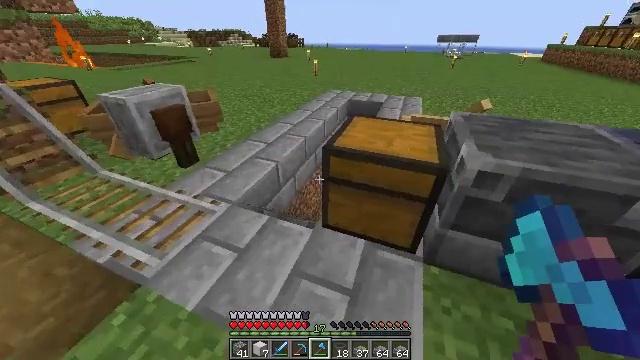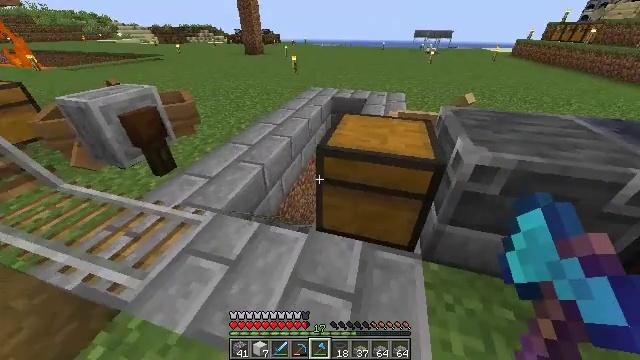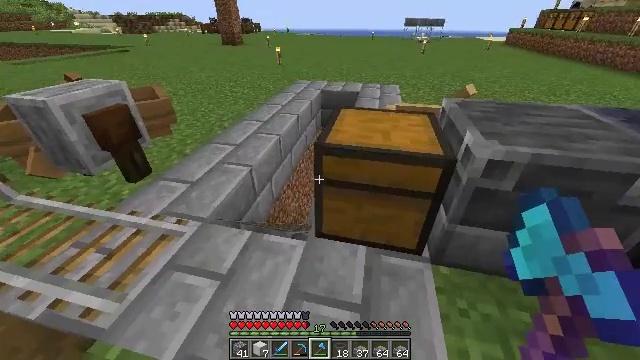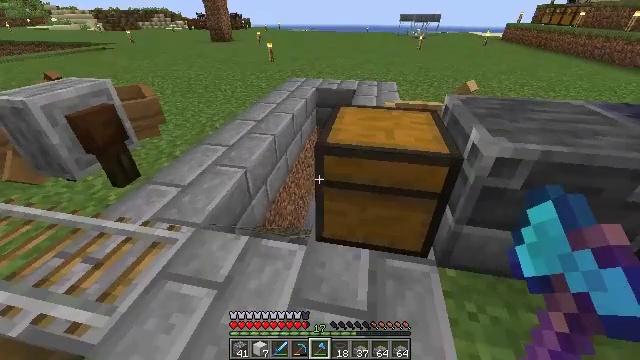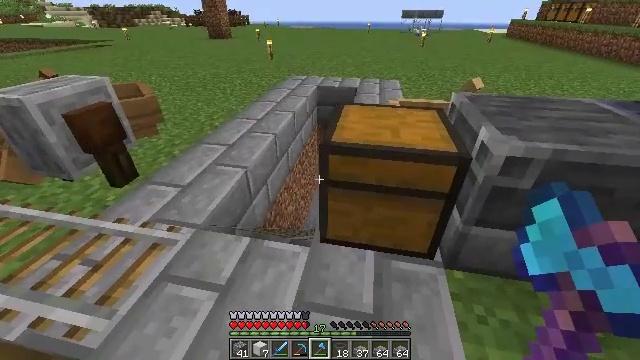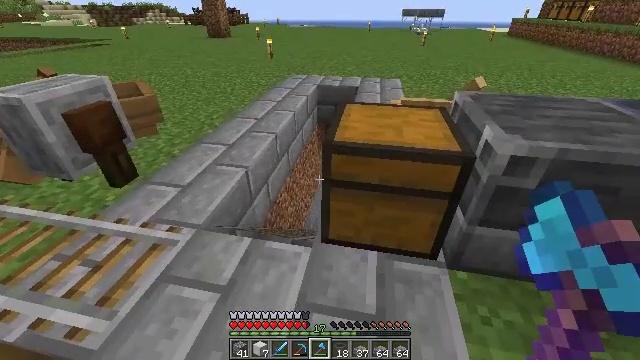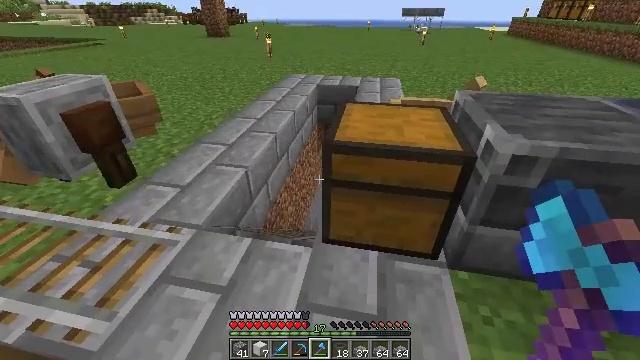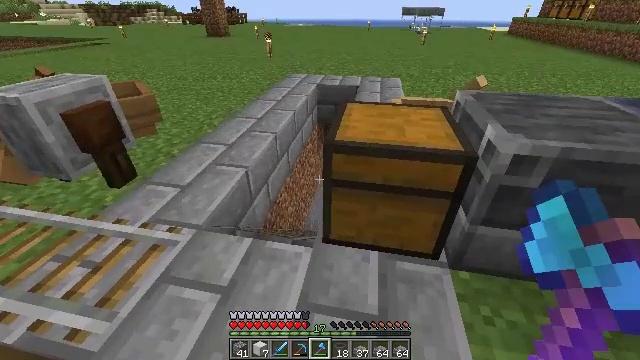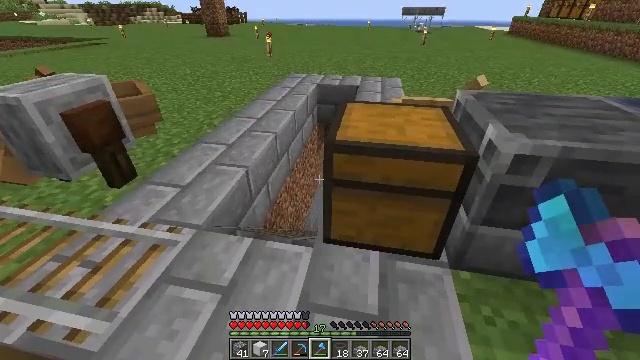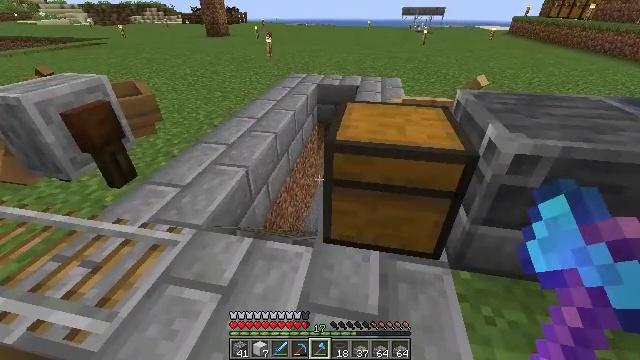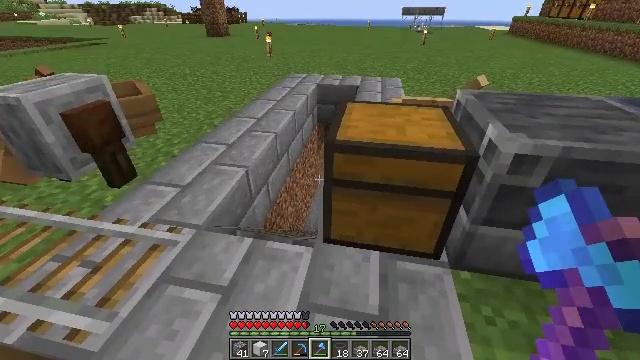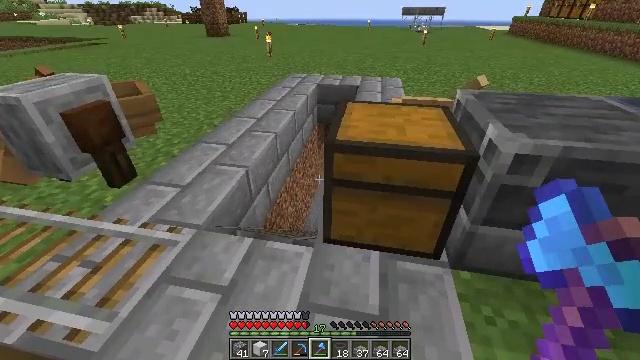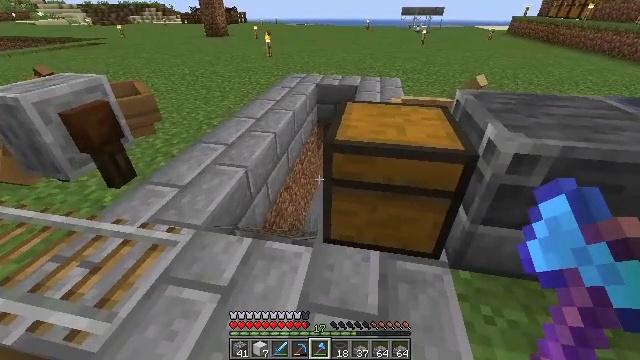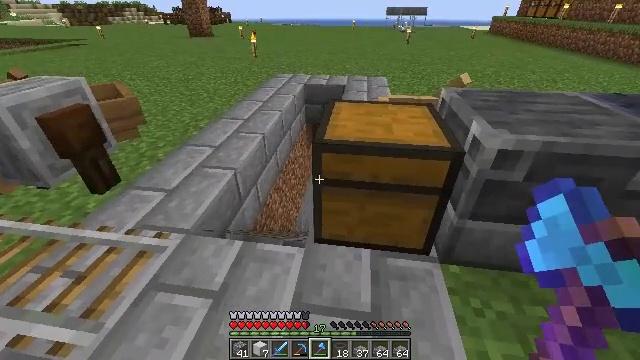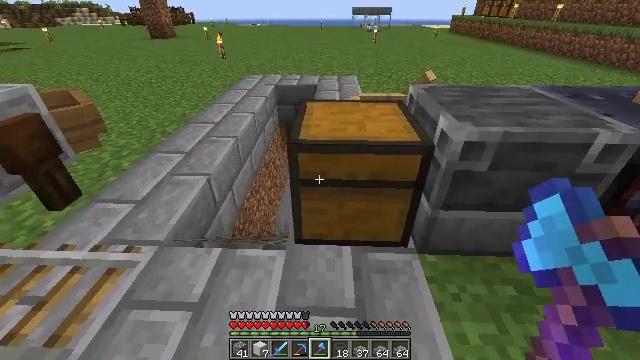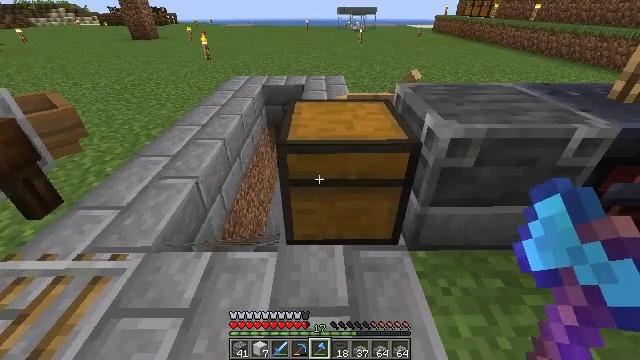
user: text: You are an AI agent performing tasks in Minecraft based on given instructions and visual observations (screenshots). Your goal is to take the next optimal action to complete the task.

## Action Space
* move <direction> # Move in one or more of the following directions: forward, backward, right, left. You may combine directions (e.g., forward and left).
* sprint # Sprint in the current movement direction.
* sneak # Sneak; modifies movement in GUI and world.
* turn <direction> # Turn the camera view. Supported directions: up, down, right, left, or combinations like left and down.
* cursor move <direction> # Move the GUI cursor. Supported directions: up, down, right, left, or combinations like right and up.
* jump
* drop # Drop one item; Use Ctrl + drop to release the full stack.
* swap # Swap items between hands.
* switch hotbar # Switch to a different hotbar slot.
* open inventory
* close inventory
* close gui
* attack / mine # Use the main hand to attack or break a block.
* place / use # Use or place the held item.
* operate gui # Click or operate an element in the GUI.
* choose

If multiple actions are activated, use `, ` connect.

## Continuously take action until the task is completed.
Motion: motion action
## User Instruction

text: Break the spruce trapdoor from a structure.
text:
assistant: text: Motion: turn right
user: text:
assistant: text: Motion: turn right
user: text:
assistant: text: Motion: turn right
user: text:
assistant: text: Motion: no_op
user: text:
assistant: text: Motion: use / place
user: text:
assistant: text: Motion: use / place
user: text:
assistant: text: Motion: use / place
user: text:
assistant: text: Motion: no_op
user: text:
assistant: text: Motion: no_op
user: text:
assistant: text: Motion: no_op
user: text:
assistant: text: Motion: no_op
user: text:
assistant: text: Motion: no_op
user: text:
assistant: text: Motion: turn right
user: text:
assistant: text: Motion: turn right
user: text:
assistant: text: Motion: turn right
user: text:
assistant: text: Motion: use / place
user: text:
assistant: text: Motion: use / place
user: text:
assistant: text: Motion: use / place
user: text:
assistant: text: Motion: use / place
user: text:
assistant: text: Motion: no_op
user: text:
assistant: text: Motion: open gui
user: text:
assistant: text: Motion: no_op
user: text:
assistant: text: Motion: no_op
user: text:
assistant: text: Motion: no_op
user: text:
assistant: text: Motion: no_op
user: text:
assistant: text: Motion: no_op
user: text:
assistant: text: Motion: no_op
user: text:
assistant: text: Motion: no_op
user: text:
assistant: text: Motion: no_op
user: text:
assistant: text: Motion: no_op